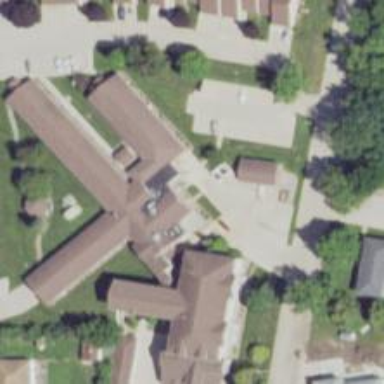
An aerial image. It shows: Nursing home.